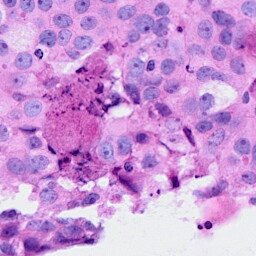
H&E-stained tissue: Breast